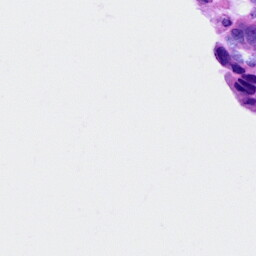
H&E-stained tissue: Ovarian